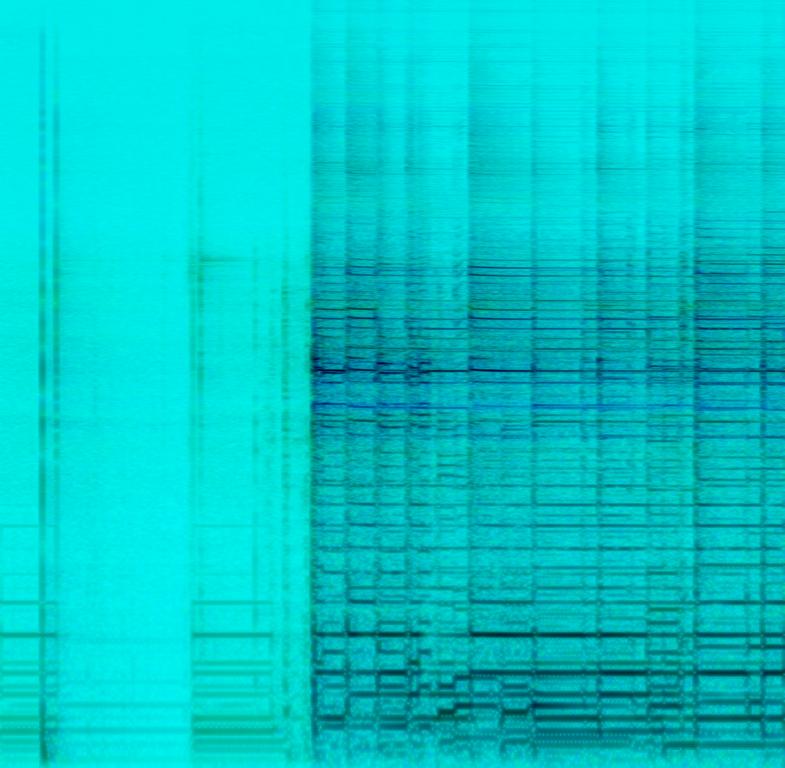
This instrumental song features a guitar played clean in the beginning and then switching to an overdrive sound. There are no other instruments in this song. There are no voices in this song. The mood of this song is bluesy.